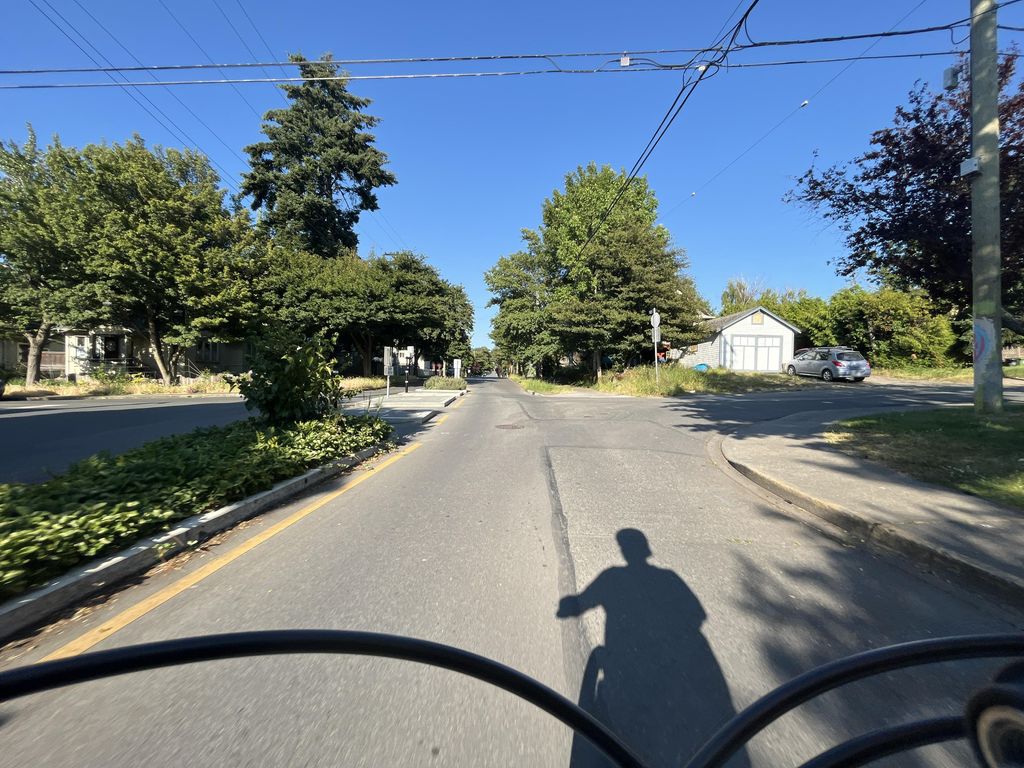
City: victoria